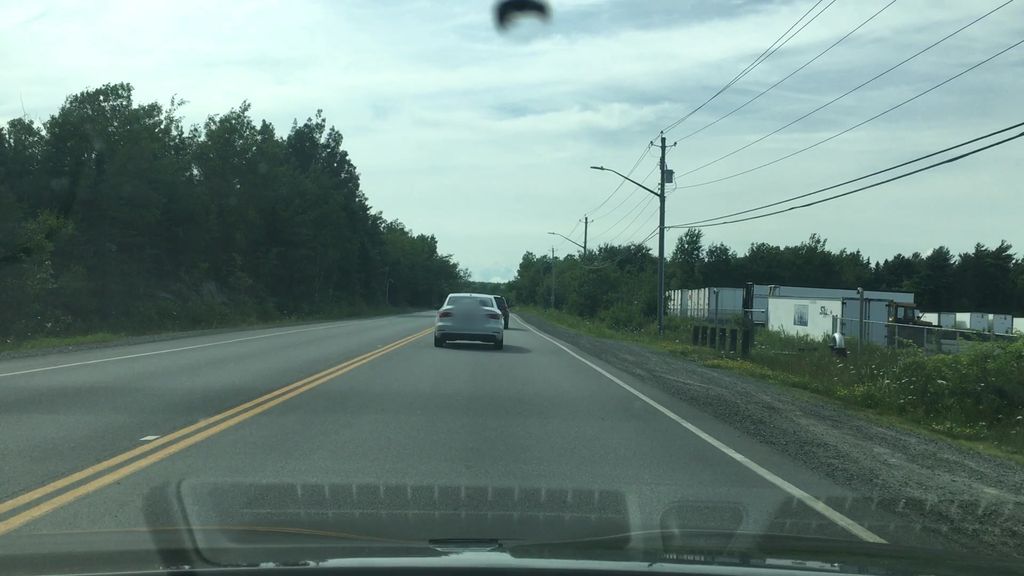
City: halifax